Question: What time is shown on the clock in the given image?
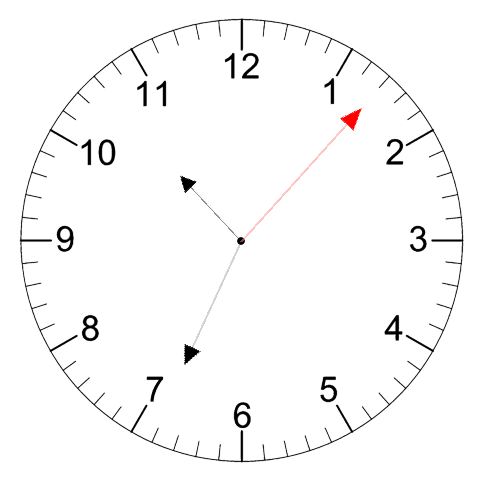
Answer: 10:34:07